Question: I've already integrated google analytics SDK v3 in my iOS application and I need now to track the screen views. Here is what I'm currently seeing on their website:

Here is the code I'm using(Manual Screen Measurement):
'''
+ (void)setupGoogleAnalytics
{
// User must be able to opt out of tracking
[GAI sharedInstance].optOut = NO;
// Initialize Google Analytics with a 120-second dispatch interval. There is a
// tradeoff between battery usage and timely dispatch.
[GAI sharedInstance].dispatchInterval = 120;
[GAI sharedInstance].trackUncaughtExceptions = YES;
[[GAI sharedInstance].logger setLogLevel:kGAILogLevelVerbose];
NSDictionary *infoDictionary = [[NSBundle mainBundle] infoDictionary];
[[GAI sharedInstance] trackerWithName:[infoDictionary objectForKey:@"CFBundleDisplayName"] trackingId:GOOGLE_ANALYTICS_TOKEN];
[[GAI sharedInstance].defaultTracker set:kGAIAppVersion value:[infoDictionary objectForKey:@"CFBundleShortVersionString"]];
}
+ (void)dispatchLogView:(NSString *)viewName Category:(NSString *)category action:(NSString *)action label:(NSString *)label value:(NSNumber*)value withProperties:(NSDictionary *)dictProp
{
NSMutableDictionary *event = [[GAIDictionaryBuilder createEventWithCategory:category
action:action
label:label
value:value] build];
[[GAI sharedInstance].defaultTracker send:event];
[[GAI sharedInstance].defaultTracker set:kGAIScreenName value:viewName];
[[GAI sharedInstance].defaultTracker set:kGAIDescription value:viewName];
[[GAI sharedInstance].defaultTracker send:[[GAIDictionaryBuilder createAppView] build]];
[[GAI sharedInstance] dispatch];
}
'''
SetupGoogleAnalytics is called on didFinishLaunchingWithOptions. After making these changes, I'm still seeing zero under the "Screen Views"&"Screens/Session" sections. Honestly, I don't know what I'm missing to have it working properly. Here is the link I used to integrate it <URL>
Does anyone encounter the same problem before? Does anyone have any input on this?
Thanks in advance for your help...
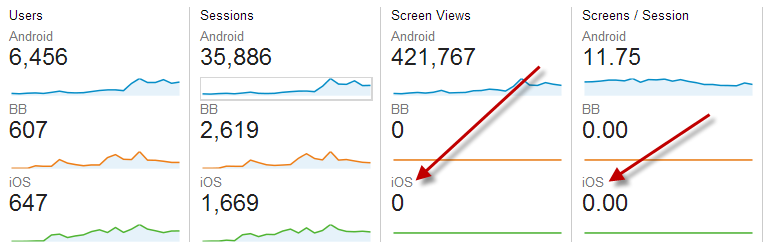
Answer: I have tried the following method in order to be able to track the screens on Google Analytics. You may try it out to see if it works for you.
First of all, make sure that the header files and also the project has been configured properly according to the guide provided by Google: <URL>
Next, under the for the screen that you want to track:-
'''
- (void)viewDidLoad
{
[super viewDidLoad];
id tracker = [[GAI sharedInstance] defaultTracker];
[tracker set:kGAIScreenName value:@"Home Screen"];
[tracker send:[[GAIDictionaryBuilder createAppView] build]];
}
'''
Under the :-
'''
-(void)viewDidAppear:(BOOL)animated{
self.screenName = @"Home Screen";
[super viewDidAppear:animated];
}
'''
It is no mistaken. 'self.screenName' be placed before '[super viewDidAppear:animated];' in order for the screen to be tracked on Google Analytics. It is weird but it can only work in some special situations on my own project. May be it will work on your project too.
The screen name for both the and should be the same.